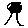
Label: tree